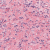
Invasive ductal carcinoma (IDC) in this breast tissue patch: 1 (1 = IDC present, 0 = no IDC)